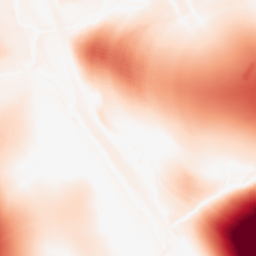
Category: morphological
Decomposition family: morphological
Decomposition parameters: operation: opening
size: 100
Upsampling method: sinc_hamming
Upsampling parameters: scale: 2
kernel_size: 16
Upsampling scale: 2